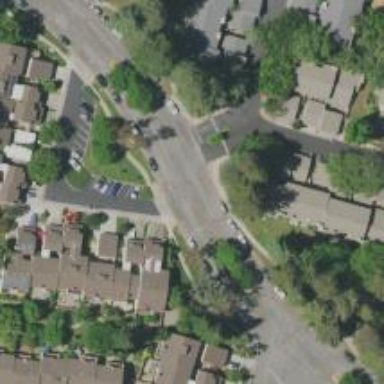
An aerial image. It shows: Residential road.